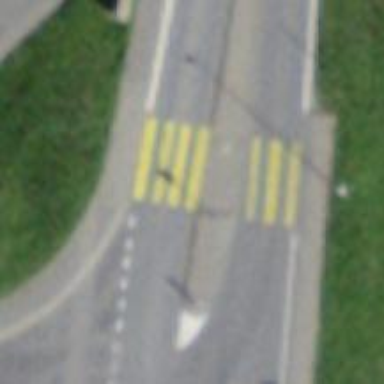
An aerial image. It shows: Uncontrolled zebra crossing with pedestrian island.